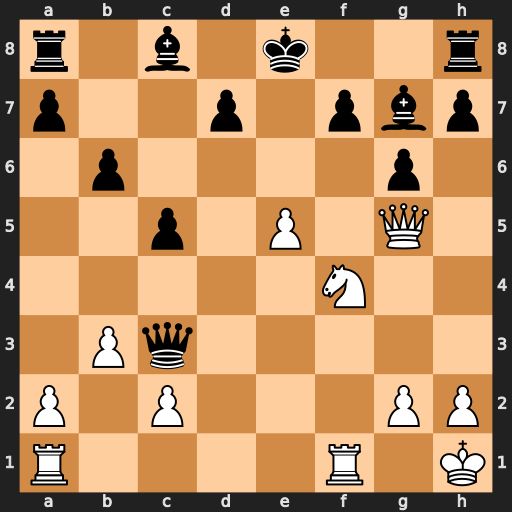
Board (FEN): r1b1k2r/p2p1pbp/1p4p1/2p1P1Q1/5N2/1Pq5/P1P3PP/R4R1K
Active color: w
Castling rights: kq
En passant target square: -
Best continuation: Nd5 O-O Nxc3